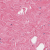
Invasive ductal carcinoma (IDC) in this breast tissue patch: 0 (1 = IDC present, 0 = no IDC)